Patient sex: F
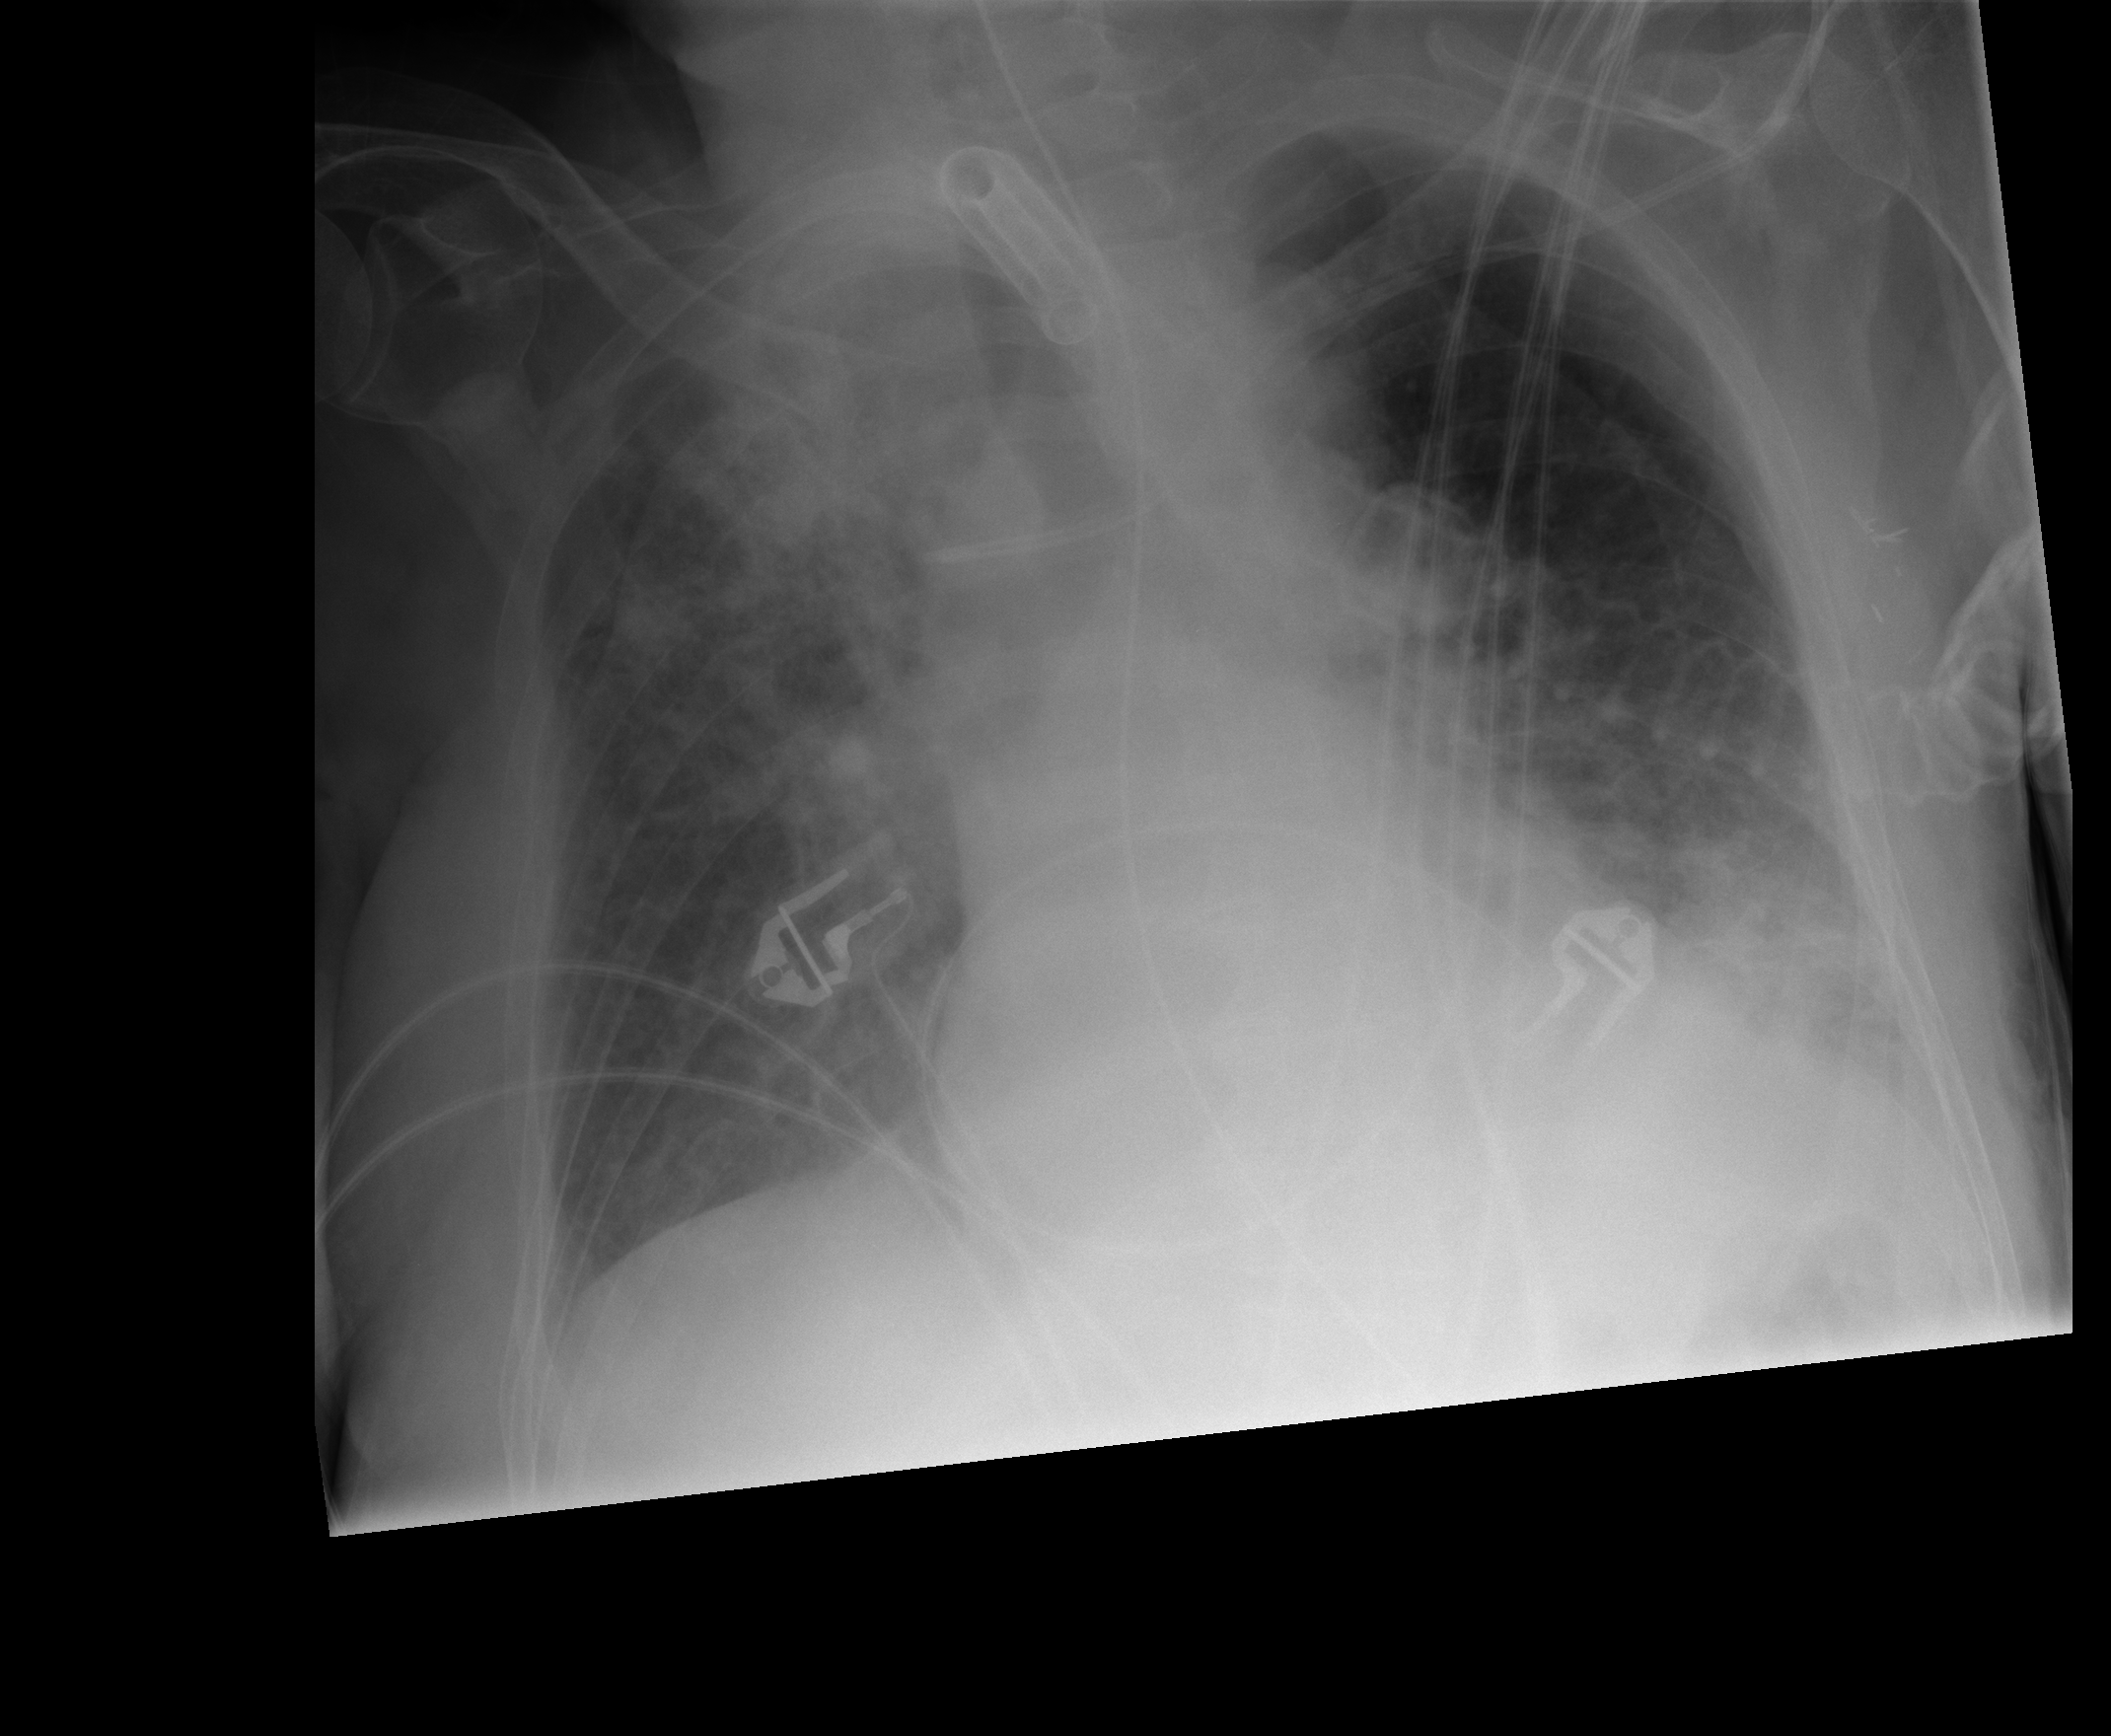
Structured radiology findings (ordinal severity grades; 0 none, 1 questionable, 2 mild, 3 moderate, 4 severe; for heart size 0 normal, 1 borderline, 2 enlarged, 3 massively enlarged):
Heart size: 1
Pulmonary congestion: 3
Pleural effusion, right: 2
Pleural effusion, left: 2
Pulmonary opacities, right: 2
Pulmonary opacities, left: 2
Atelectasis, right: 2
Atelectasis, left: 2